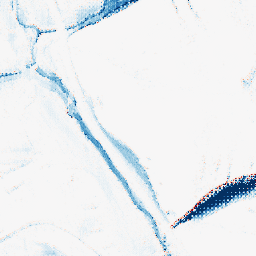
Category: morphological
Decomposition family: morphological_ellipse
Decomposition parameters: operation: closing
width: 30
height: 5
Upsampling method: regularized
Upsampling parameters: scale: 2
lambda_reg: 0.1
Upsampling scale: 2